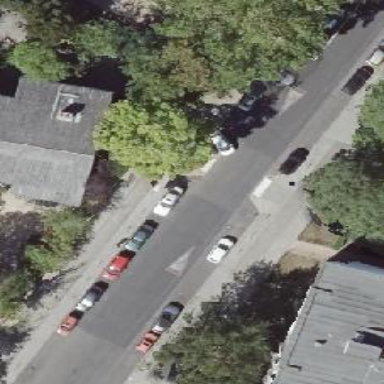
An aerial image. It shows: Unmarked crossing with kerb extension on both sides.